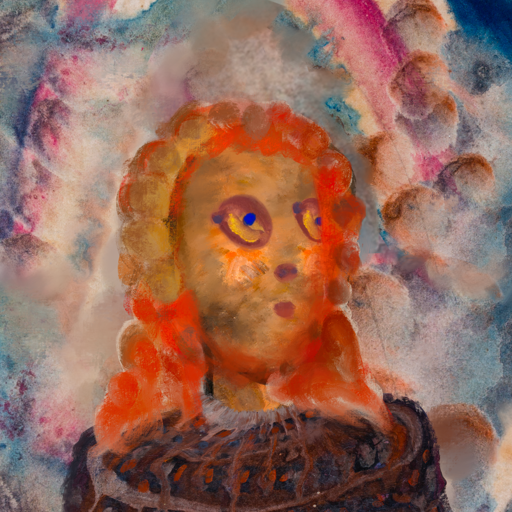
Background: Rupkatha, Head And Neck Side: Gypsy_Queen, Face Side: Mother_And_Son_Son, Bust: Hypocrite, Hair Side: Rupkatha, Head Accessory: Blank, Second Necklace: Blank, Necklace: Blank, Baby: Blank